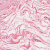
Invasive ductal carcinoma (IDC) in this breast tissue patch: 0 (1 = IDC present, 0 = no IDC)